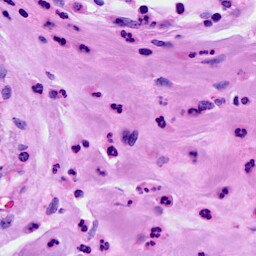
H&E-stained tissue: Breast